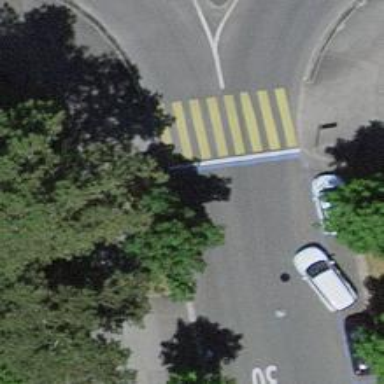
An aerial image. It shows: Kerb serving as barrier.